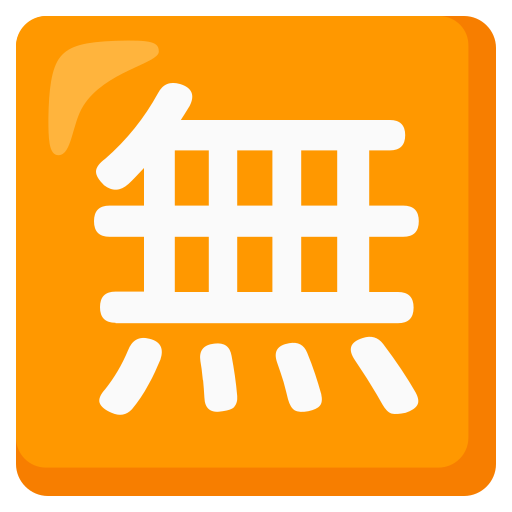
Emoji: 🈚